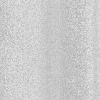
Atmospheric dust classification: dusty